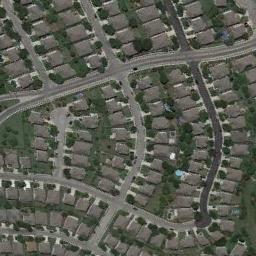
Label: residential